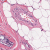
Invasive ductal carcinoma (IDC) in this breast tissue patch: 0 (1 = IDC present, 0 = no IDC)